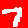
Digit: 7